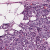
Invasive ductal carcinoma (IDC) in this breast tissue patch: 1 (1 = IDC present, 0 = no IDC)